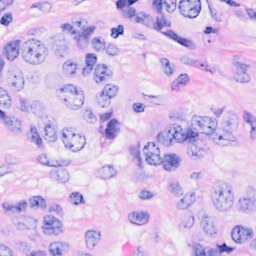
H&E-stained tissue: Breast